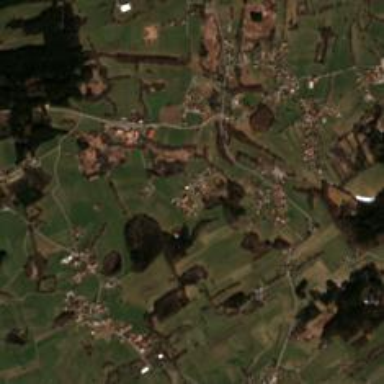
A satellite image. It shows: Small hamlet.